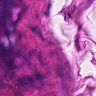
Metastatic tissue present: no